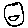
Label: smiley face